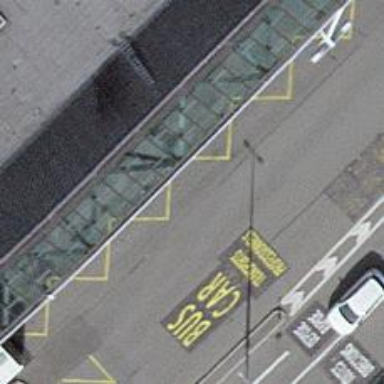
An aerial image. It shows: Bicycle parking area with stands available.